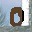
Label: 0